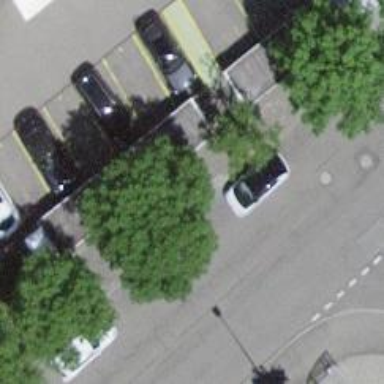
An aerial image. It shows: Motorcycle parking facility.